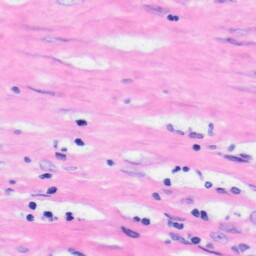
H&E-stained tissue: Liver